Interaction volume radius: 5 \u00c5
Interaction volume height: 30 \u00c5
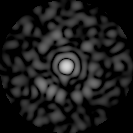
Disorder parameter: 0.8241